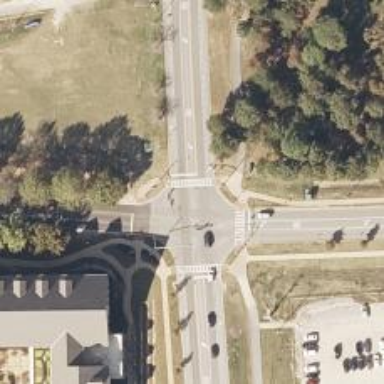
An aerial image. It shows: Zebra crossing on the road.